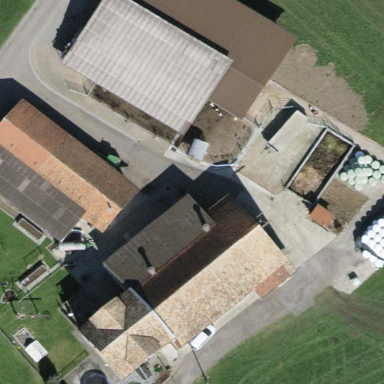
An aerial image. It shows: Farmyard area.